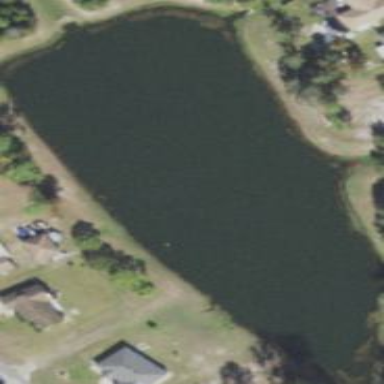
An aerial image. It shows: Pond surrounded by natural water.